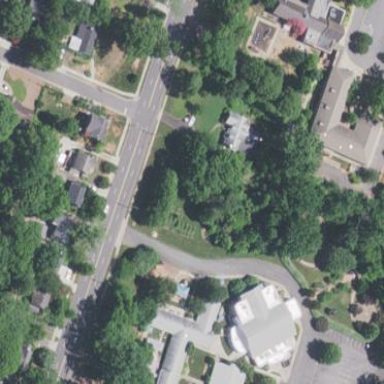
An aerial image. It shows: Community garden located at Avondale Presbyterian Church within park area.